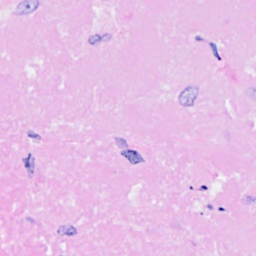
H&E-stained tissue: Breast